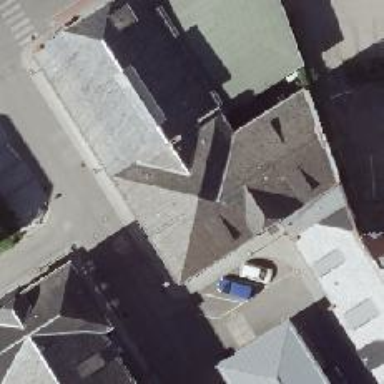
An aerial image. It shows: Building with ridged roof.